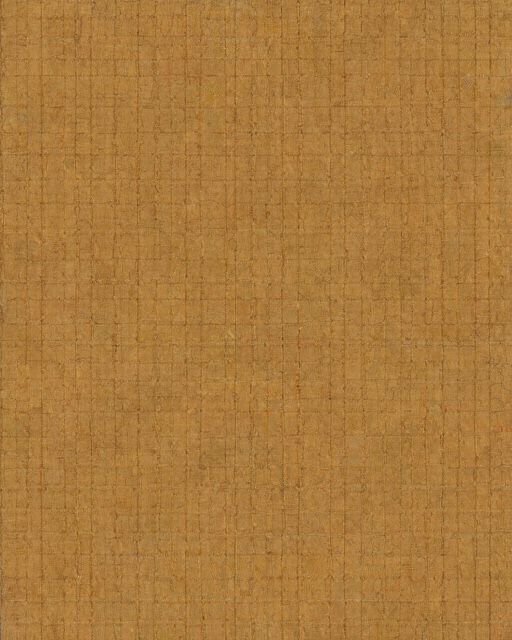
Category: Autumn